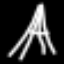
Label: The Eiffel Tower